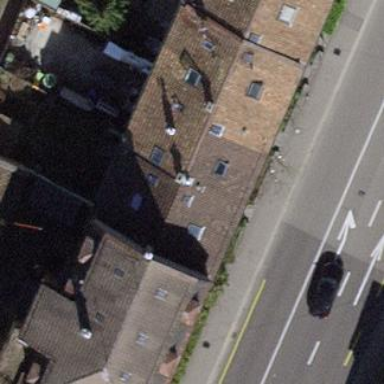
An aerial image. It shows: Apartments building with gabled roof that is oriented across.